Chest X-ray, PA view. Patient: 25 years old, sex F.
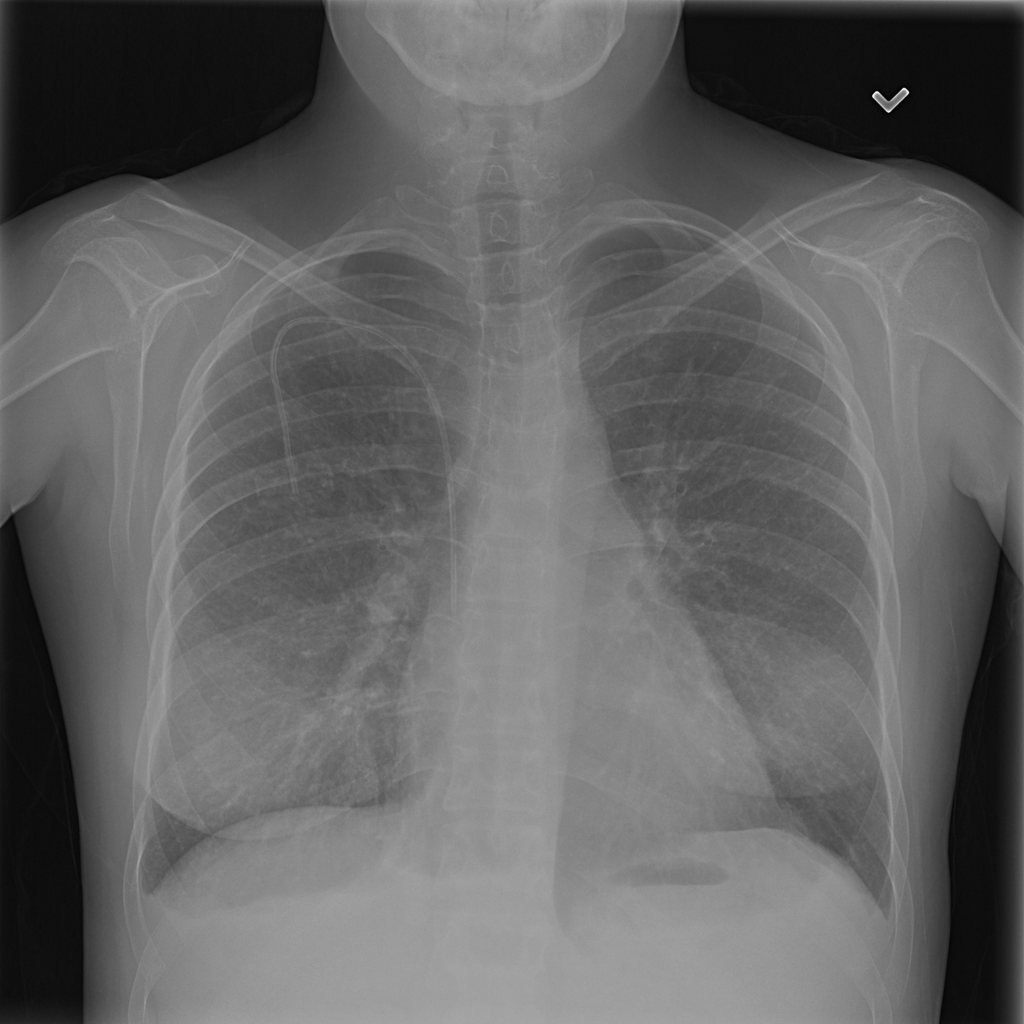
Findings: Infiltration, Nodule